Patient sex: M
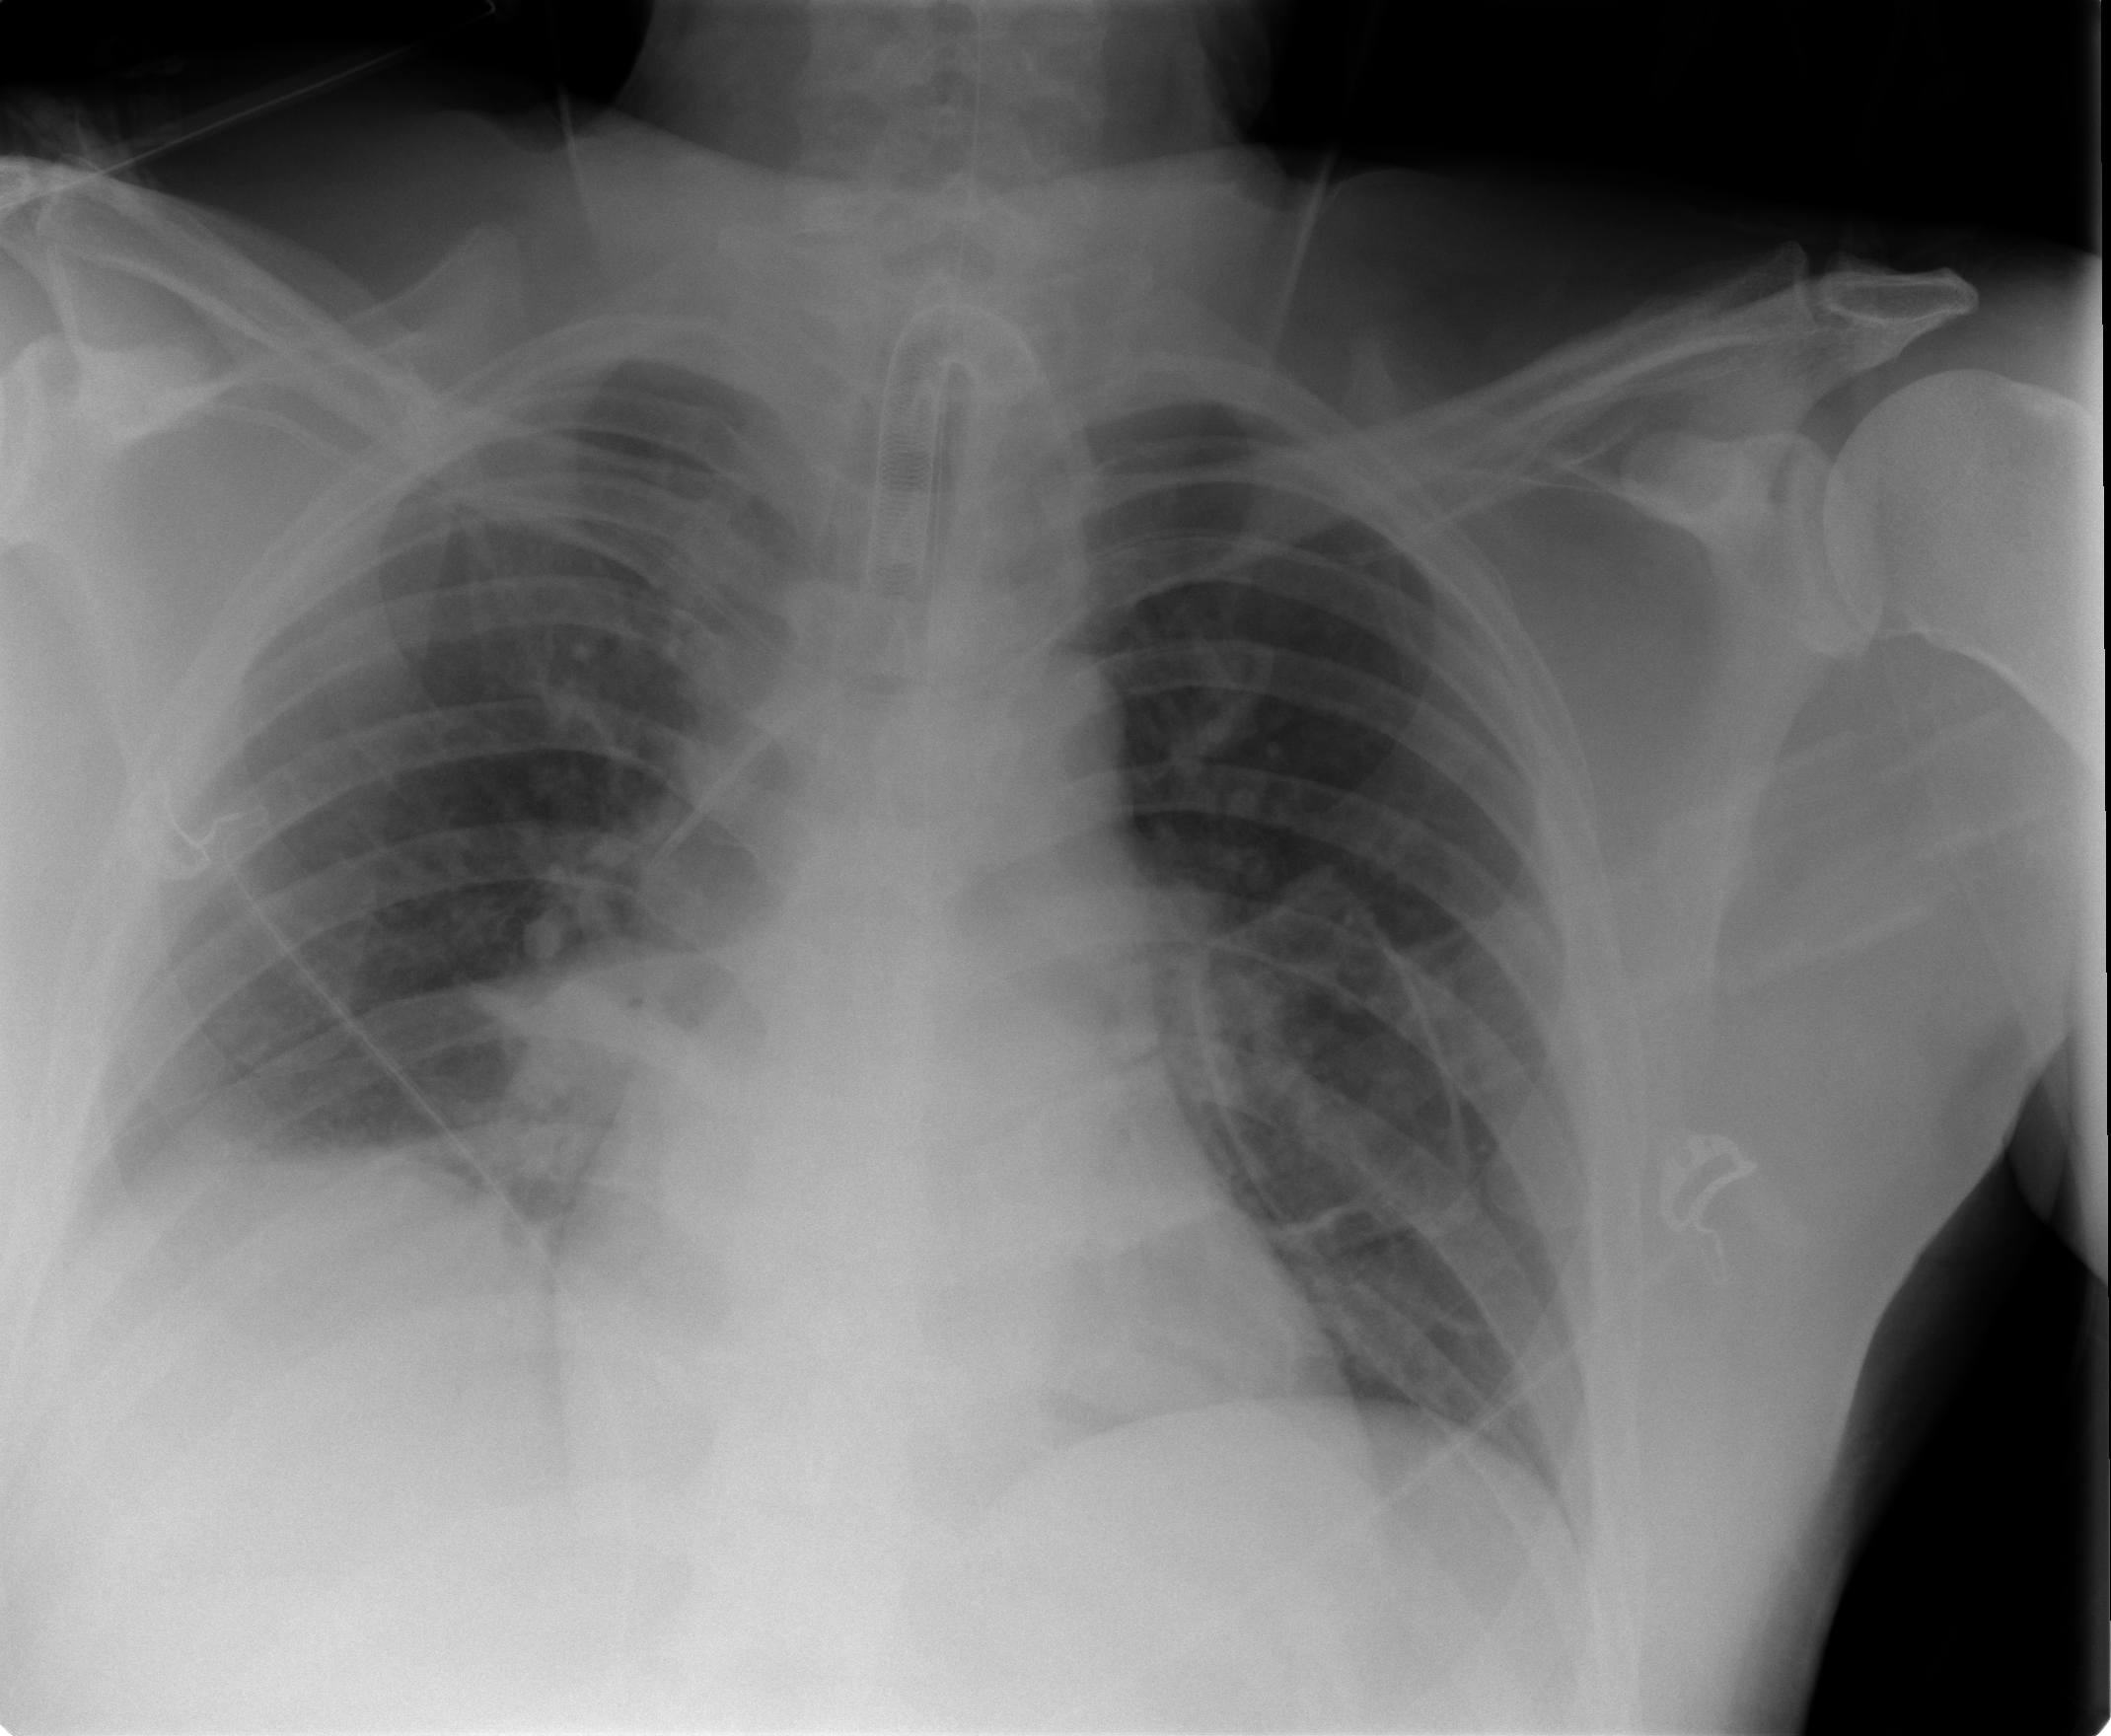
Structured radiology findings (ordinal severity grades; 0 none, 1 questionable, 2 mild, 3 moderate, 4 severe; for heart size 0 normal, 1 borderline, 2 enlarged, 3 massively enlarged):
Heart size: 0
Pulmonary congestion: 0
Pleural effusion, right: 2
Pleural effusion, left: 0
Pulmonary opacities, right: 0
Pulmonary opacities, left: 0
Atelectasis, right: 2
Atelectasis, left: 0